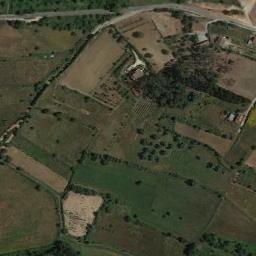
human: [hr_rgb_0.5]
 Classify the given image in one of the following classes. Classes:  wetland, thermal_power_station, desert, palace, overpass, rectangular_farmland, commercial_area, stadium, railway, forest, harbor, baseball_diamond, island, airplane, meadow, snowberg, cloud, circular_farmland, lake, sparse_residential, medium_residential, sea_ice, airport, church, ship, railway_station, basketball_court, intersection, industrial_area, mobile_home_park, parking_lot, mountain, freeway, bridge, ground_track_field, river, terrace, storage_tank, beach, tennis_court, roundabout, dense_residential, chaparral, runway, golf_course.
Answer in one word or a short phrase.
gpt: terrace